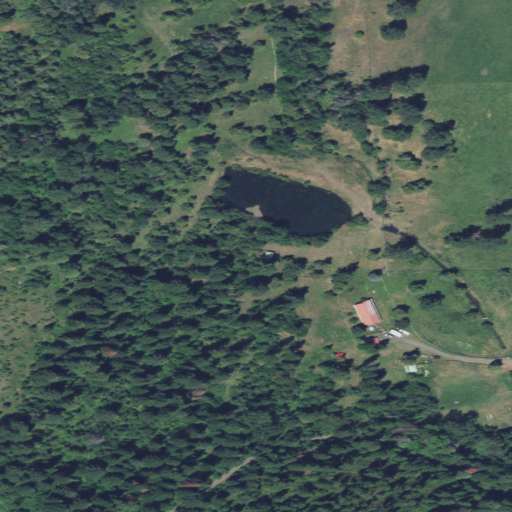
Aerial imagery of valley in Oregon named Allen Canyon containing evergreen forest, pasture, open development, shrub, and grassland